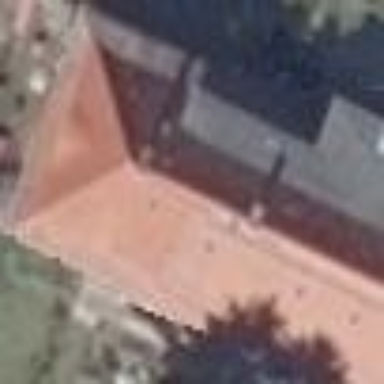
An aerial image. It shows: Historic building.